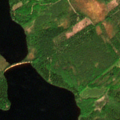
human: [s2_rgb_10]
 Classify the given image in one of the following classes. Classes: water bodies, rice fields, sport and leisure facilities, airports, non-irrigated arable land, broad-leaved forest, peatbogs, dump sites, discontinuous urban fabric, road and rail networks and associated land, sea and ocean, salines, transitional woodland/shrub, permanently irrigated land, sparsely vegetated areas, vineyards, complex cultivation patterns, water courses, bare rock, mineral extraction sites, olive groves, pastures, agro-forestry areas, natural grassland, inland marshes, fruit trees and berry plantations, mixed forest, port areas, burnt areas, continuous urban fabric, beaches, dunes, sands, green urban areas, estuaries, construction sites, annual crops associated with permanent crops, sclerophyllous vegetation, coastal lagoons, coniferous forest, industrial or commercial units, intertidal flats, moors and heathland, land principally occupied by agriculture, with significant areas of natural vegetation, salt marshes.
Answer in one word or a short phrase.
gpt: coniferous forest, mixed forest, transitional woodland/shrub, water bodies